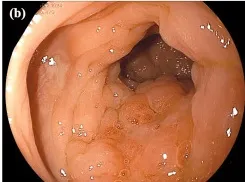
Colonoscopy image at diagnosis. . Colonoscopy illustrating edematous folds and mild stenosis of the ascending.
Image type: endoscopy (gi_endoscopy)